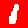
Digit: 1